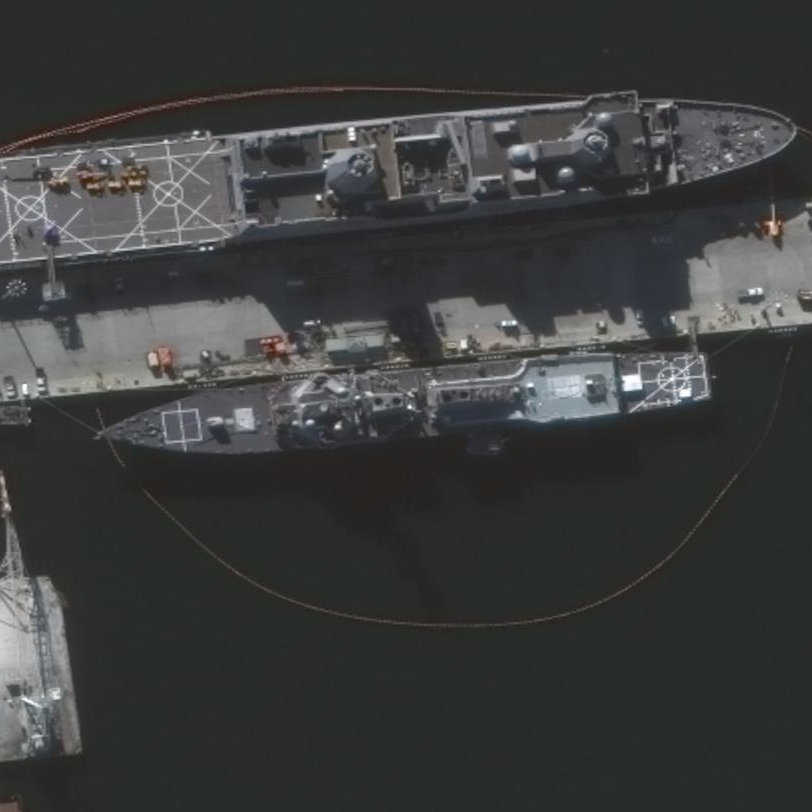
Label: destroyer